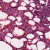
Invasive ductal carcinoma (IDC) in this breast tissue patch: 1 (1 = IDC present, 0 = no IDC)